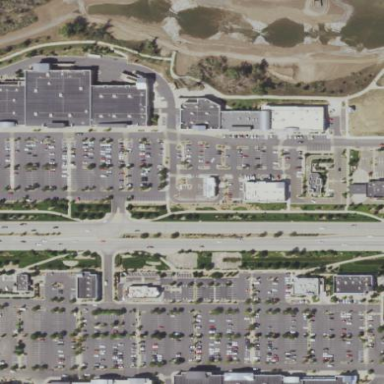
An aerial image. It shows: Retail area.